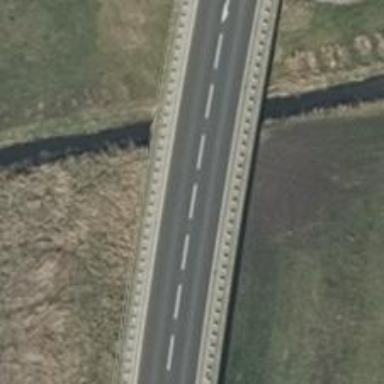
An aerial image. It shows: Motorroad bridge with asphalt surface. It is classified as trunk highway.